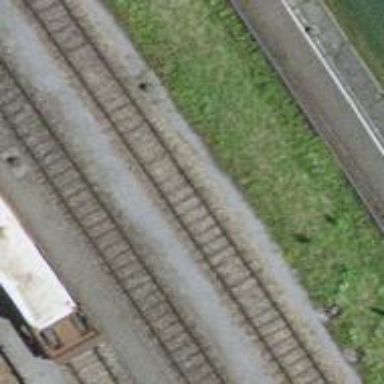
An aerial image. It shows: Rail spur service.